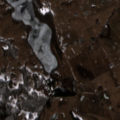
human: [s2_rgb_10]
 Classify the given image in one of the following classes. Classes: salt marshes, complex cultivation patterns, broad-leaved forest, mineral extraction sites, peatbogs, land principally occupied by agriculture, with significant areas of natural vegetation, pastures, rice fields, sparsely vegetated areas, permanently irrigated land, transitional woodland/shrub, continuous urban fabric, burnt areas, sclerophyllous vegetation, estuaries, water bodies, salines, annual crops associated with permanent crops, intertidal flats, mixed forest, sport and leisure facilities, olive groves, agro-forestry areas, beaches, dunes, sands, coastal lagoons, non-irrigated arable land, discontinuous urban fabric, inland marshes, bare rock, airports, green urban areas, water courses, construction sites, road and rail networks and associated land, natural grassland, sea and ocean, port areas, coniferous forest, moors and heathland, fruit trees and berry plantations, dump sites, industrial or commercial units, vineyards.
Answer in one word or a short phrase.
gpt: non-irrigated arable land, pastures, complex cultivation patterns, land principally occupied by agriculture, with significant areas of natural vegetation, transitional woodland/shrub, water bodies